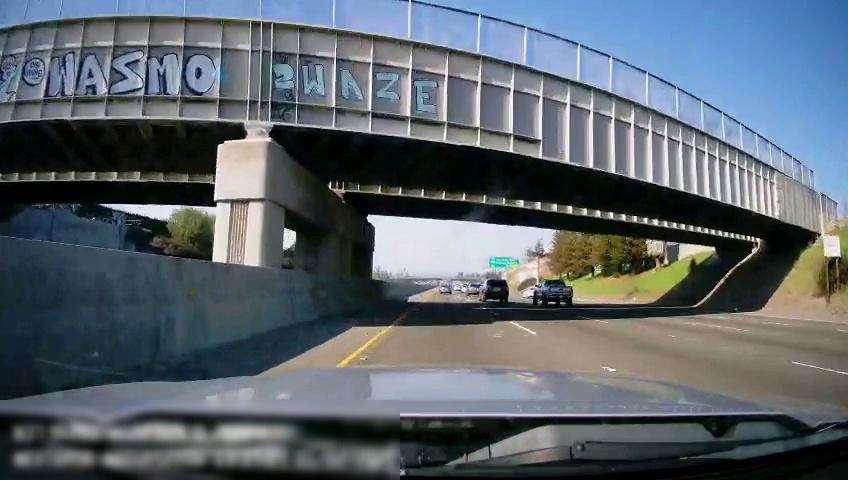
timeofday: Day
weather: Sunny
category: Drivable Space
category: Vehicles | SUV
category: Vehicles | Truck
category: Vehicles | Car
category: Vehicles | SUV
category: Vehicles | Car
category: Lanes | Current Lane
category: Lanes | Current Lane
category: Lanes | Alternate Lane
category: Lanes | Alternate Lane
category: Lanes | Alternate Lane
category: Lanes | Alternate Lane
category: Traffic | Signs